Question: I have written an indy http server, I want to serve file download with resume support. When I use IDM to download file, the download is single threaded:

Note that the is , but When I pause and resume the download, It starts form beginning.
My Indy Http Server is as:
'''
void __fastcall TfrmMain::httpServerCommandGet(TIdContext *AContext,
TIdHTTPRequestInfo *ARequestInfo, TIdHTTPResponseInfo *AResponseInfo)
{
Beep(1000, 100);
string fileName = ExtractFileDir(Application->ExeName) + ARequestInfo->Document;
fileName = fileName.replace("/", "\");
TFileStream *stream = new TFileStream(fileName, fmOpenRead | fmShareDenyNone);
int start = 0, end = 0;
string range = ARequestInfo->Range;
if(!range.empty())
{
int dash_pos = range.find("-");
start = range.substr(0, dash_pos).intValue();
end = range.substr(dash_pos + 1).intValue();
if(end == 0) // Endless Range: start-
end = stream->Size;
}
else
{
start = 0;
end = stream->Size;
}
OutputDebugStringW(string("ctx=[] start=[] end=[]") <<
IntToHex((int)AContext, 8) << start << end);
stream->Seek((__int64)start, soBeginning);
AResponseInfo->ContentStream = stream;
AResponseInfo->FreeContentStream = true;
AResponseInfo->ContentLength = stream->Size;
if(!range.empty())
{
AResponseInfo->ContentRangeStart = start;
AResponseInfo->ContentRangeEnd = end;
AResponseInfo->ResponseNo = 206;
AResponseInfo->ContentRangeInstanceLength = end + 1;
AResponseInfo->ContentLength = end - start + 1;
AResponseInfo->AcceptRanges = "bytes";
}
AResponseInfo->WriteHeader();
AResponseInfo->WriteContent();
}
'''
any help would be appreciated.
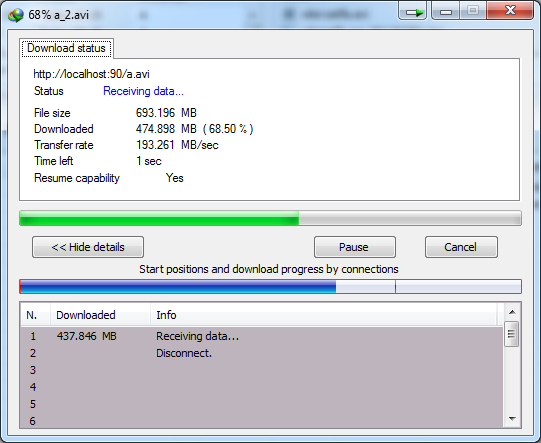
Answer: The 'IdCustomHTTPServer' unit has a 'TIdHTTPRangeStream' helper class for this very purpose.
If the client requests a ranged download, create an instance of 'TIdHTTPRangeStream' and pass it your intended 'TStream' and the client's requested range, then assign it as the 'ContentStream' to be sent. 'TIdHTTPRangeStream' also has a 'ResponseCode' property that you need to assign to the response's 'ResponseNo' property.
For example:
'''
void __fastcall TfrmMain::httpServerCommandGet(TIdContext *AContext, TIdHTTPRequestInfo *ARequestInfo, TIdHTTPResponseInfo *AResponseInfo)
{
// create file stream ...
// THTTPServer parses the ranges for you
if (ARequestInfo->Ranges->Count > 0)
{
if (ARequestInfo->Ranges->Count > 1)
{
AResponseInfo->ResponseNo = 416;
return;
}
TIdEntityRange *range = ARequestInfo->Ranges->Range[0];
TIdHTTPRangeStream *rstream = new TIdHTTPRangeStream(stream, range->StartPos, range->EndPos, true);
AResponseInfo->ResponseNo = rstream->ResponseCode;
AResponseInfo->ContentRangeStart = rstream->RangeStart;
AResponseInfo->ContentRangeEnd = rstream->RangeEnd;
AResponseInfo->ContentStream = rstream;
AResponseInfo->AcceptRanges = "bytes";
}
else
{
AResponseInfo->ContentStream = stream;
}
// no need to seek the target stream manually
// no need to set the ContentLength manually
// no need to call WriteHeader() and WriteContent() manually
//
// TIdHTTPServer handles all that for you internally!
}
'''